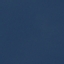
Land use / land cover class: SeaLake